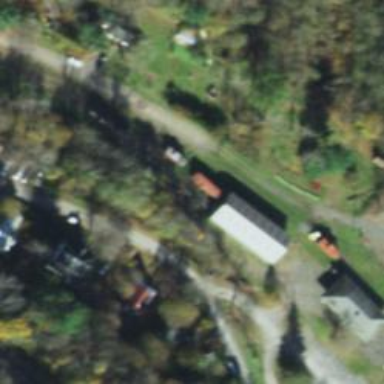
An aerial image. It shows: Preserved rail siding.